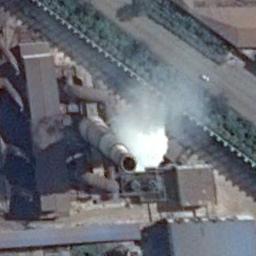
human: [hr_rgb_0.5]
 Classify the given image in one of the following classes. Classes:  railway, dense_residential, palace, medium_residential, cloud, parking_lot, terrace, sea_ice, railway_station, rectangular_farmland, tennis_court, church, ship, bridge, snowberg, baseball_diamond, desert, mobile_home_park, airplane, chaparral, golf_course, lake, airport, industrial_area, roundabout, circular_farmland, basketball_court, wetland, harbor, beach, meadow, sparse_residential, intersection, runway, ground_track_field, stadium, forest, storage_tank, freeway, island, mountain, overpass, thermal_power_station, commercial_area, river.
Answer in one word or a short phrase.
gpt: thermal_power_station